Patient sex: M
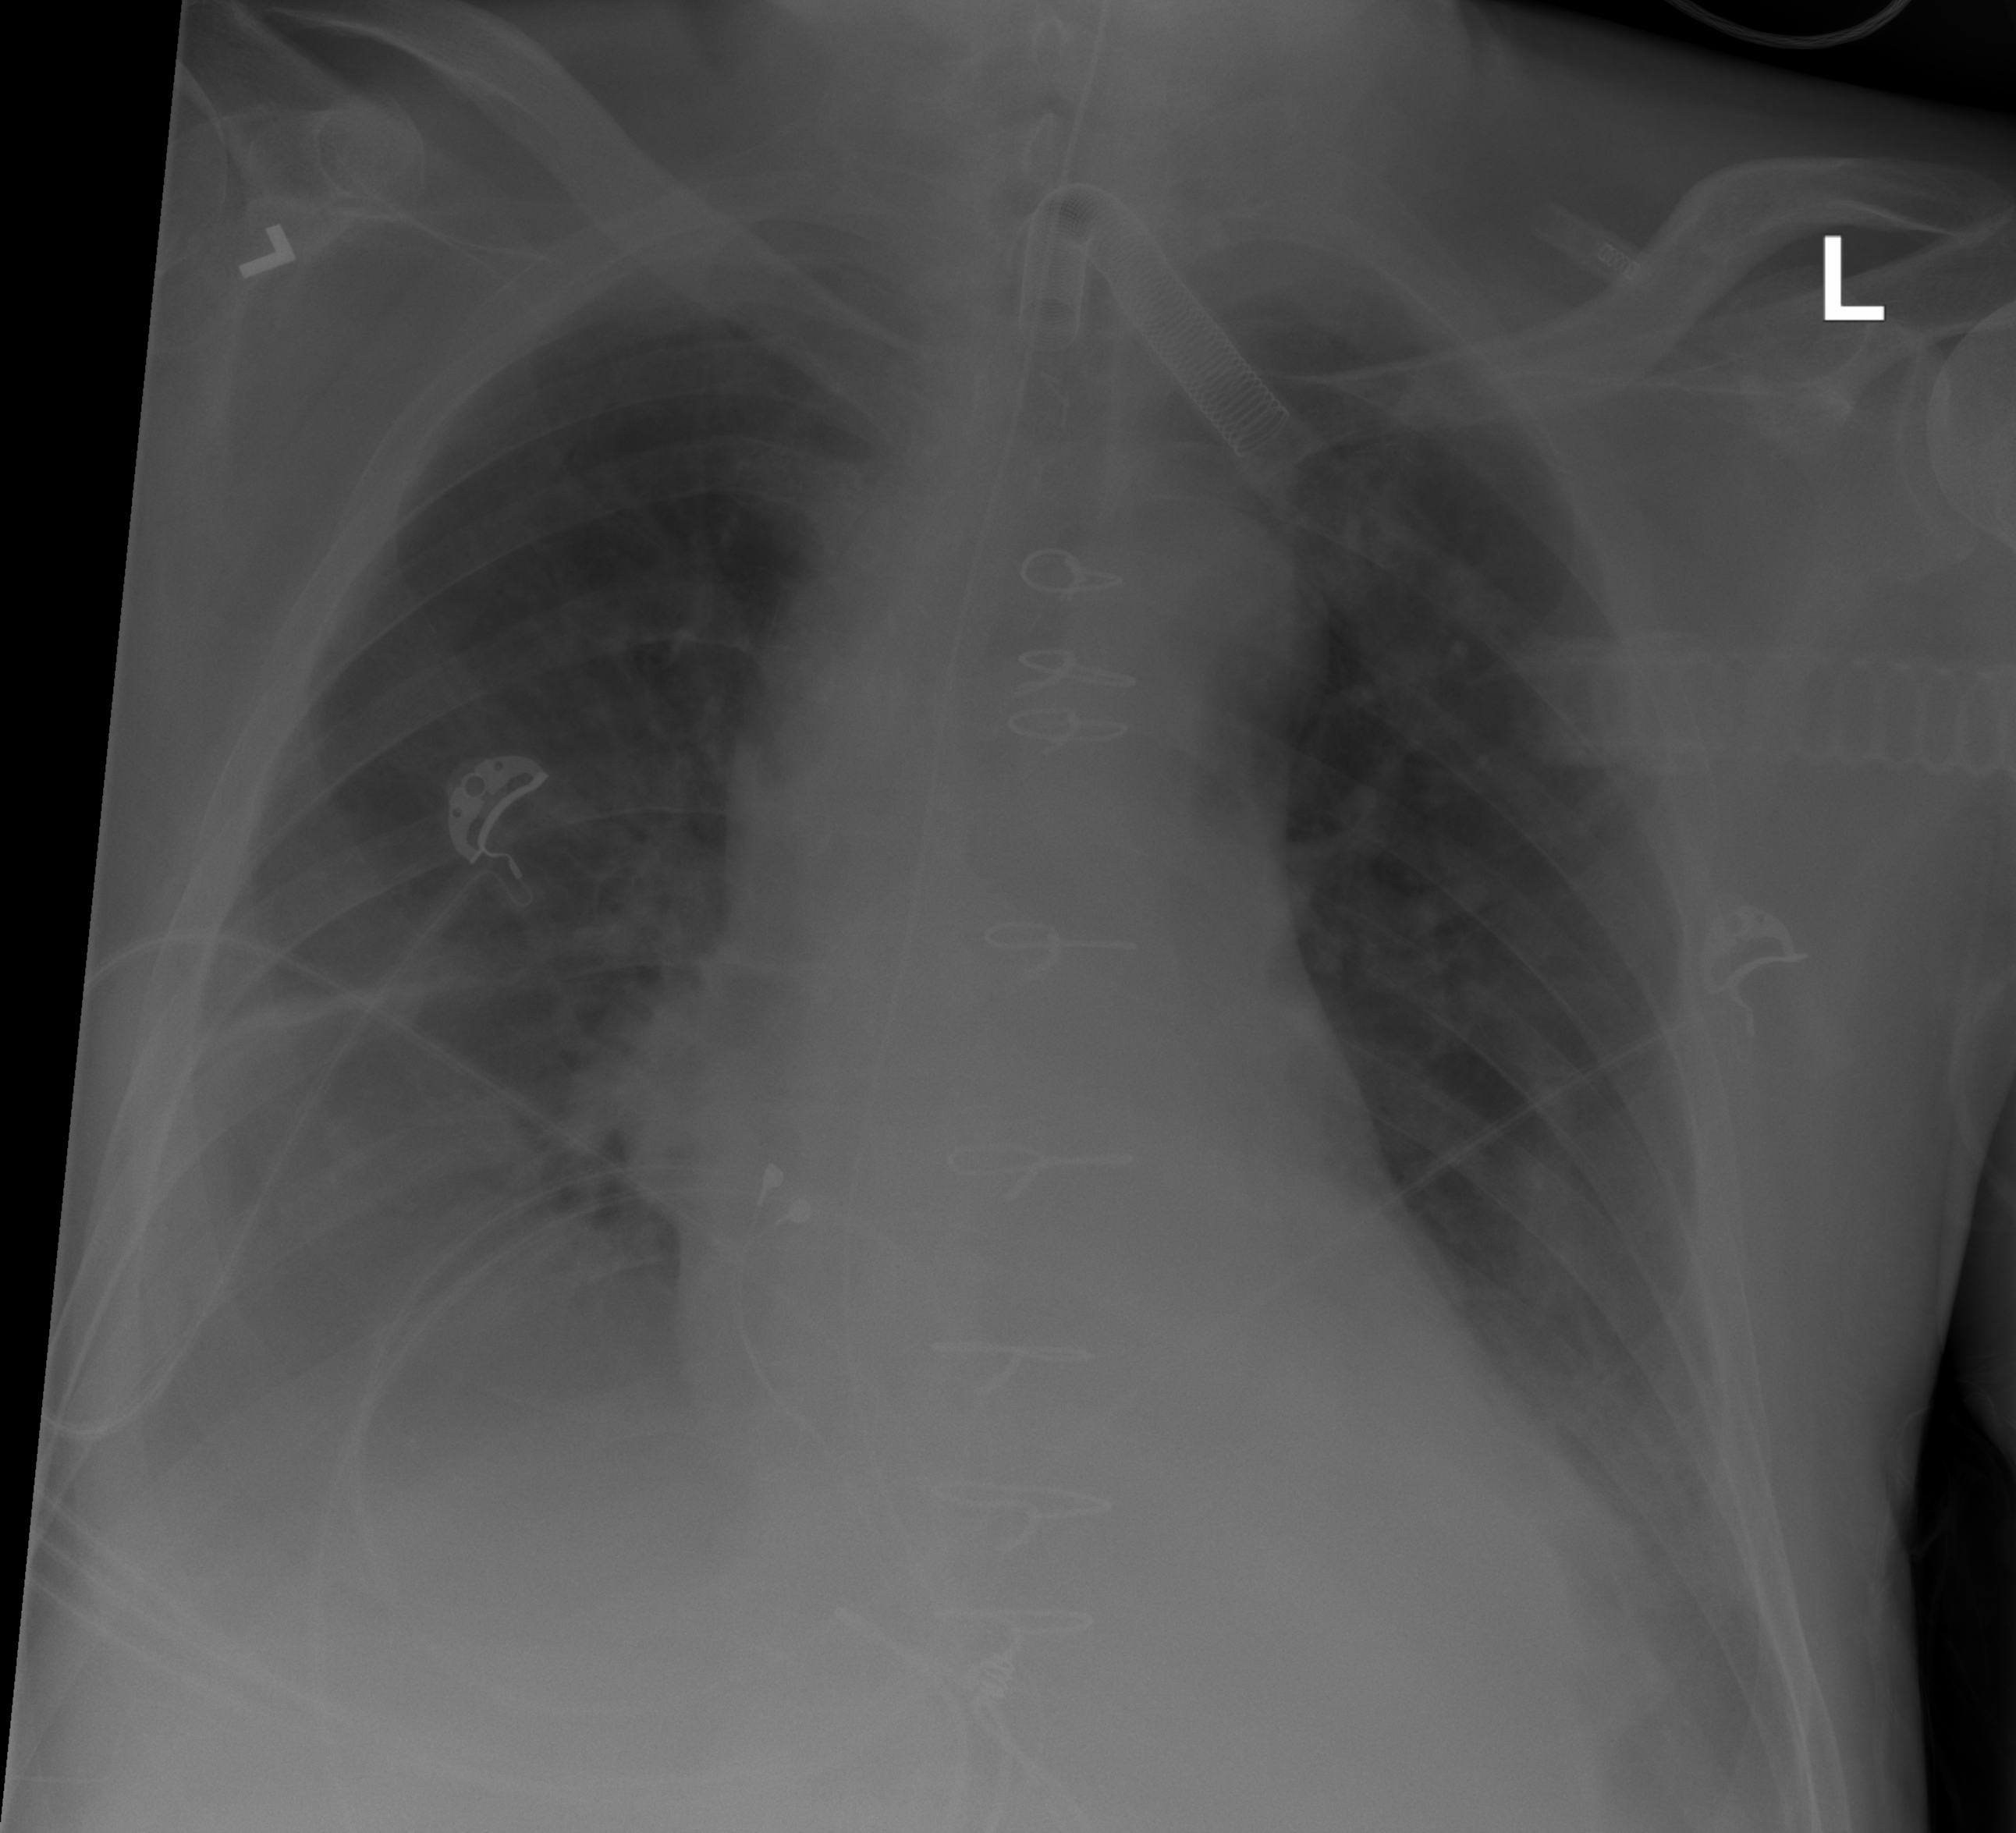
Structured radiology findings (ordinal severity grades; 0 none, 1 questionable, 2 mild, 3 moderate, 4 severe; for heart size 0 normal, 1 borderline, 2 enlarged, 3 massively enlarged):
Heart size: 2
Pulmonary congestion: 0
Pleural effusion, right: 2
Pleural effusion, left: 2
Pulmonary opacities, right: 0
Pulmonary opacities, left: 0
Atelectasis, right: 2
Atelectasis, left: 2